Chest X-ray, PA view. Patient: 53 years old, sex M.
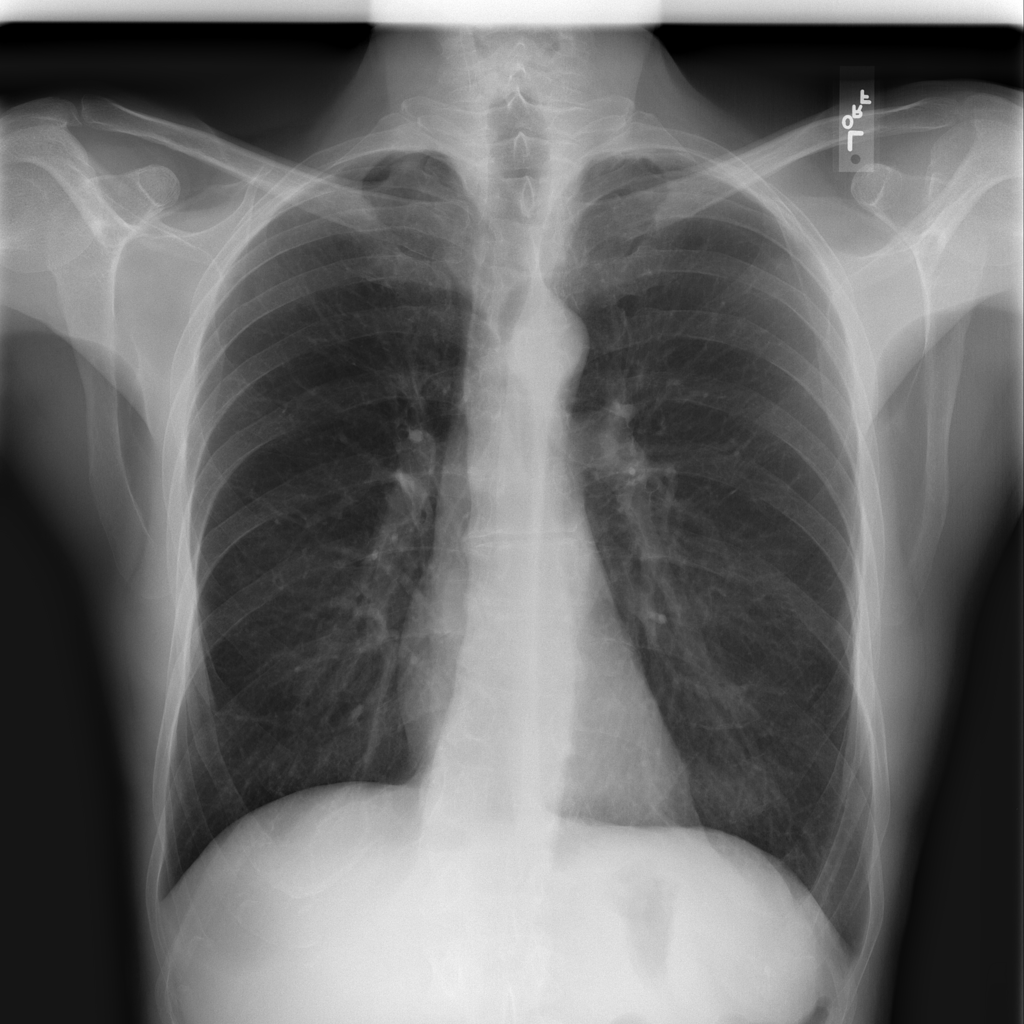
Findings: No Finding